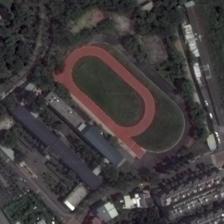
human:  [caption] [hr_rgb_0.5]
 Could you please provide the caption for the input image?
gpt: a playground is surrounded by many green plants and some buildings .

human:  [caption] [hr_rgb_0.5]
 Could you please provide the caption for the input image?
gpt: many green trees and some buildings are around a playground .

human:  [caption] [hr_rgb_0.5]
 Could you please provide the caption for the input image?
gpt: the playground surround itself with thick woods and eidifices .

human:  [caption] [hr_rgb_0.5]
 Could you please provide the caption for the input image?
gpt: a playground is surrounded by some green trees and many buildings .

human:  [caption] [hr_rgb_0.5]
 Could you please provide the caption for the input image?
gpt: a playground is surrounded by many green plants and some buildings .